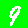
Digit: 9